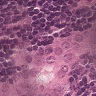
Metastatic tissue present: yes